Interaction volume radius: 5 \u00c5
Interaction volume height: 25 \u00c5
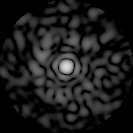
Disorder parameter: 0.8538